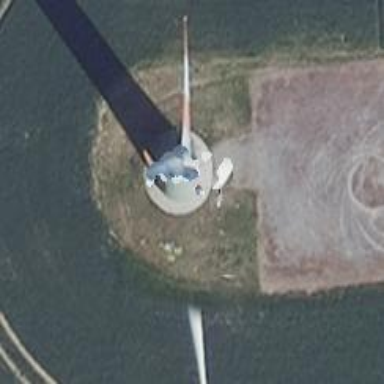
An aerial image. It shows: Wind generator powered by horizontal-axis wind turbine.